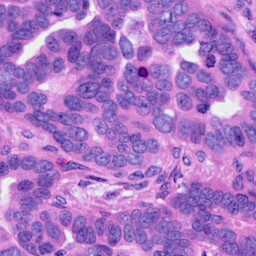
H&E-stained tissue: Ovarian